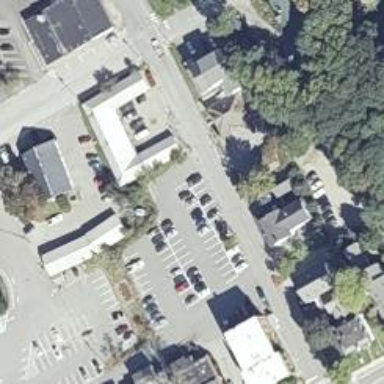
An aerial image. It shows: Parking area with surface.